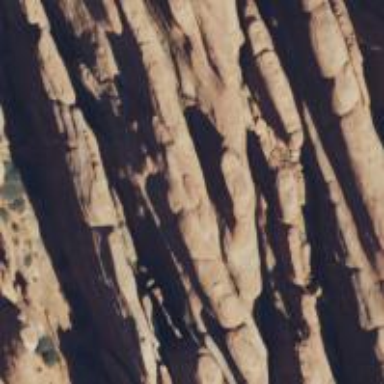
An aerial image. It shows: Natural cliff.